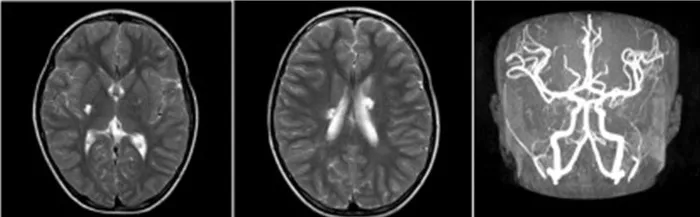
Craniocerebral MRI revealed multiple patchy abnormal signals in the bilateral paraventricular basal ganglia area and the right half oval center, and cerebral MRA showed no abnormalities.
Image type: radiology (mri)